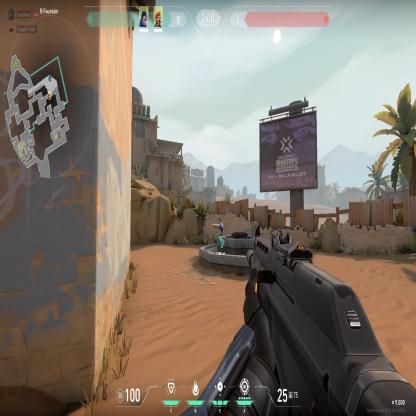
Label: teammate